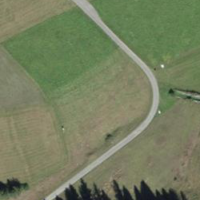
EUNIS habitat code: 24
Species observed at this site:
Pimpinella major
Campanula barbata